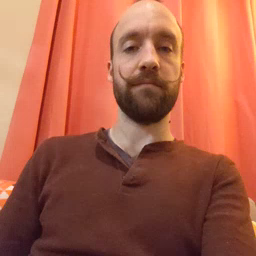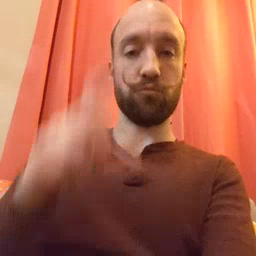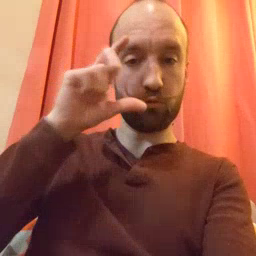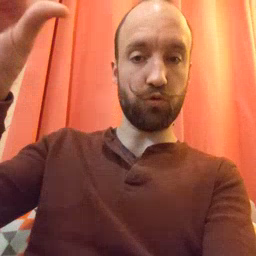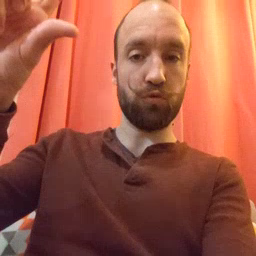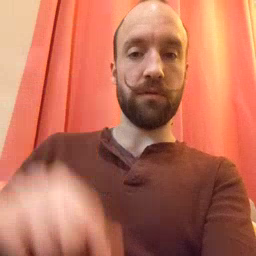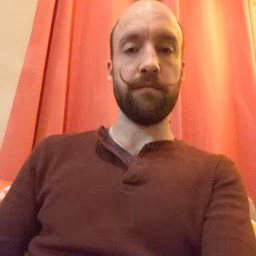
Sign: moon